Interaction volume radius: 5 \u00c5
Interaction volume height: 25 \u00c5
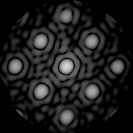
Disorder parameter: 0.07509